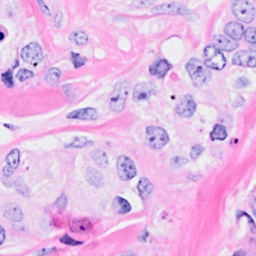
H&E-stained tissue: Breast